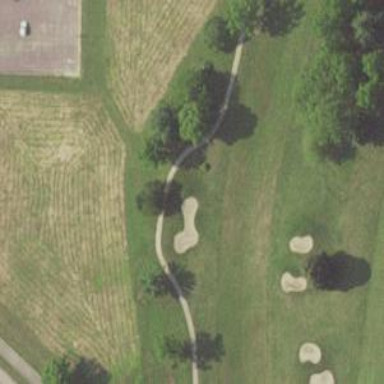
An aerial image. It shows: View of golf hole.